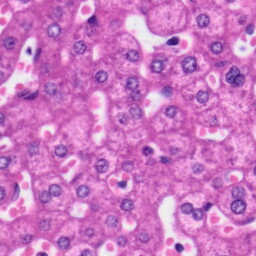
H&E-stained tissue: Liver